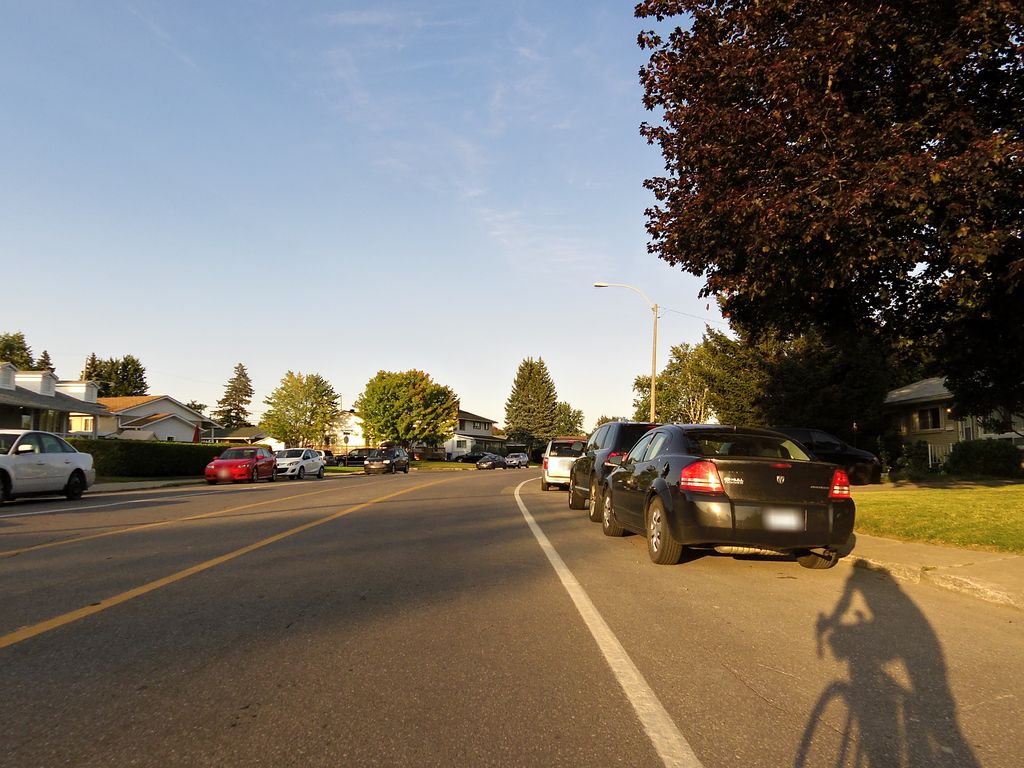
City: ottawa-gatineau